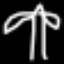
Label: palm tree